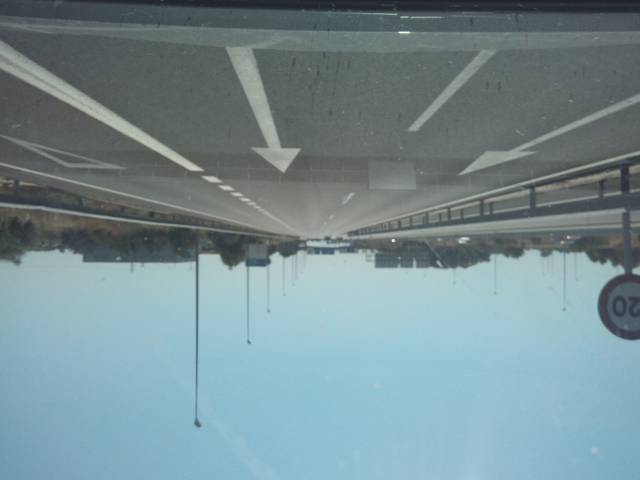
Region: Spain
Coordinates: 39.538, -0.4513